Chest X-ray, AP view. Patient: 59 years old, sex F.
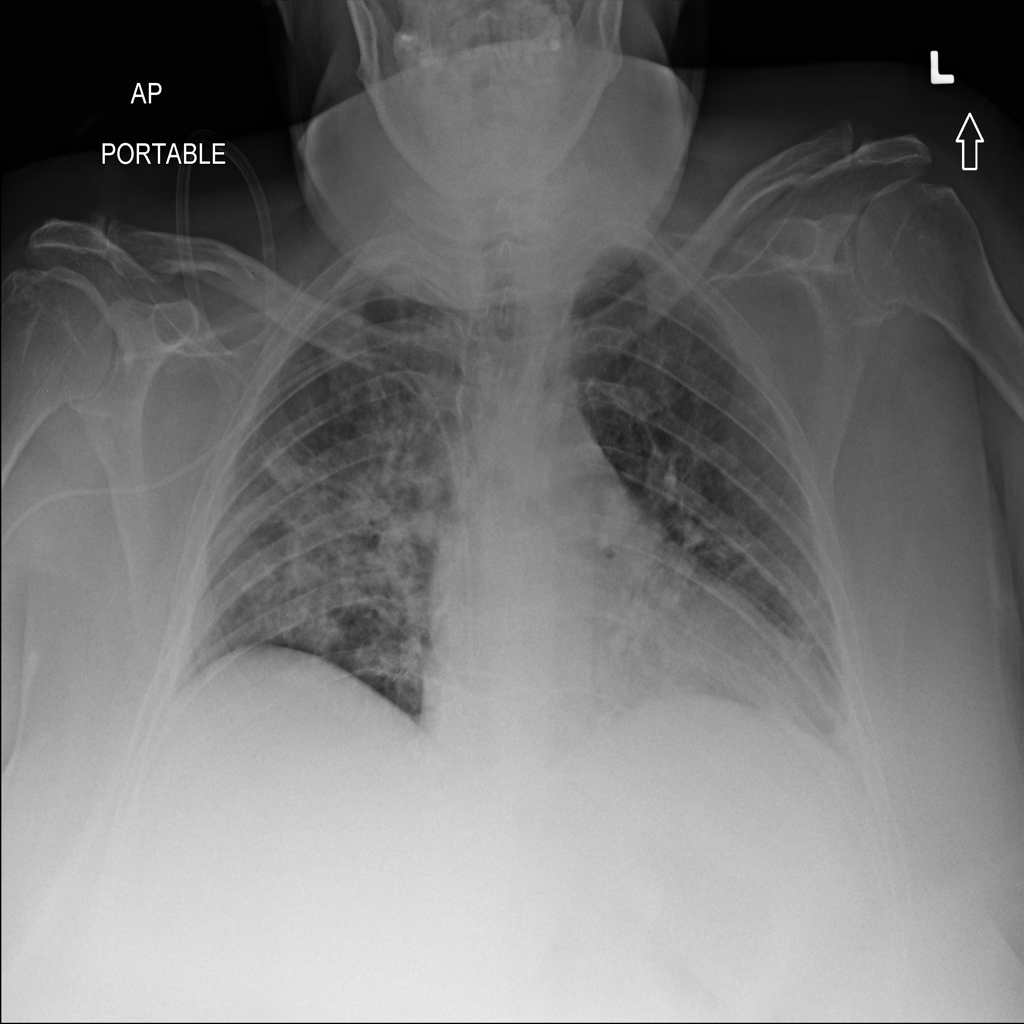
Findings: Cardiomegaly, Consolidation, Effusion